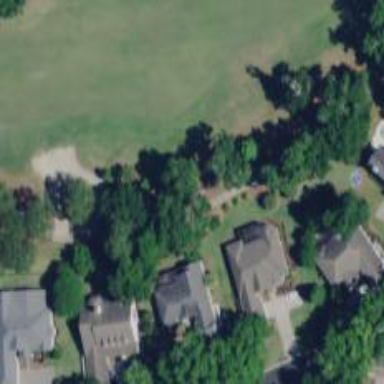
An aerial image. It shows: Golf cartpath that is also road path.